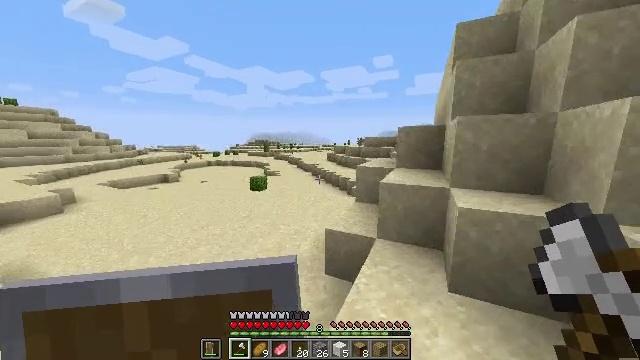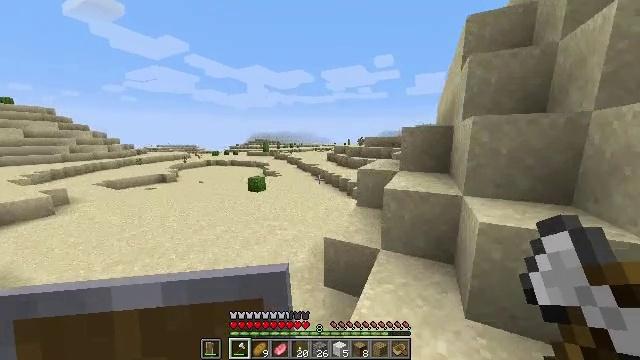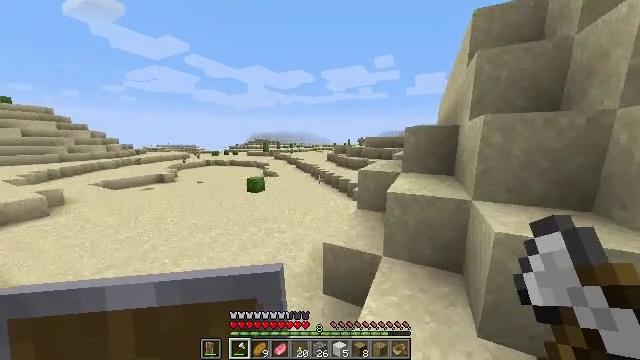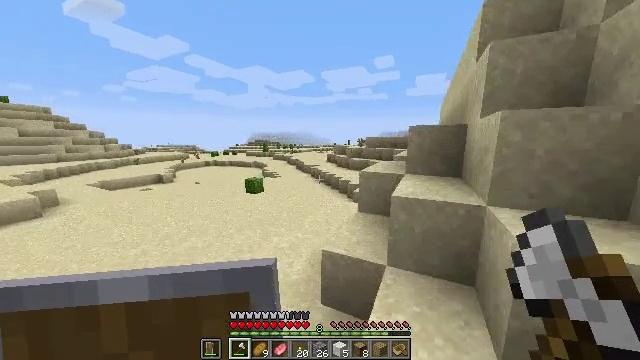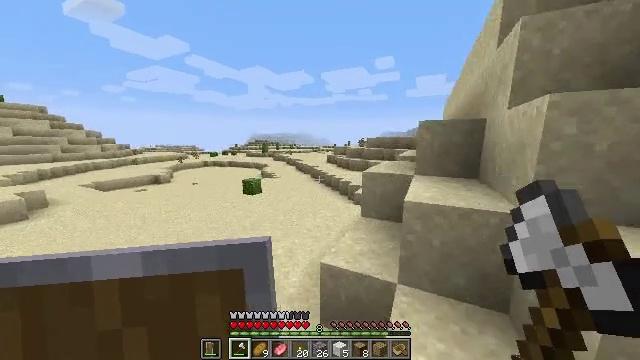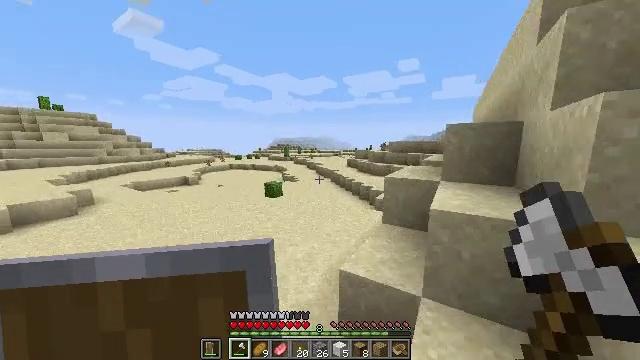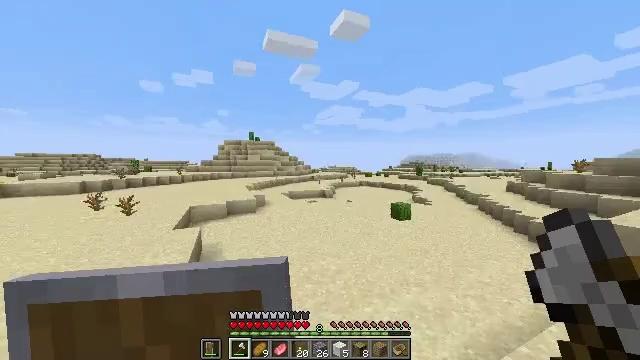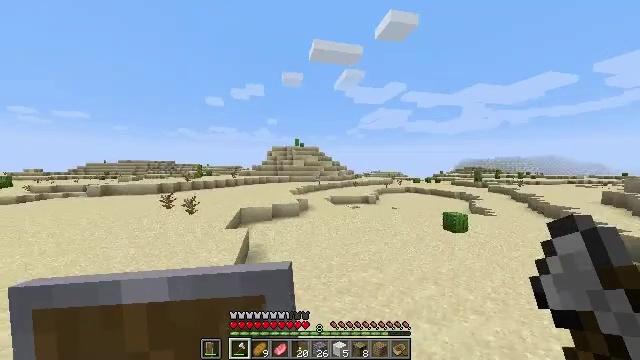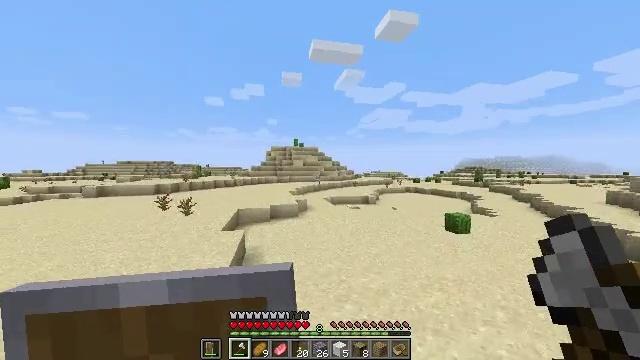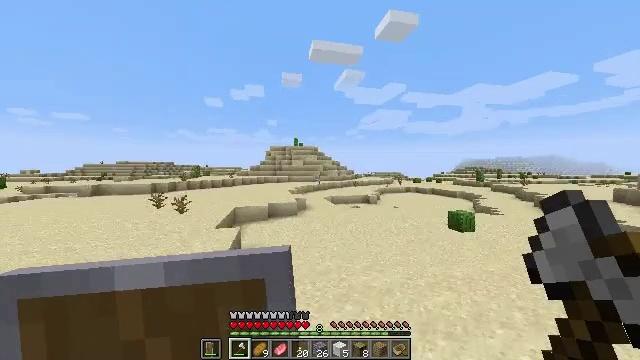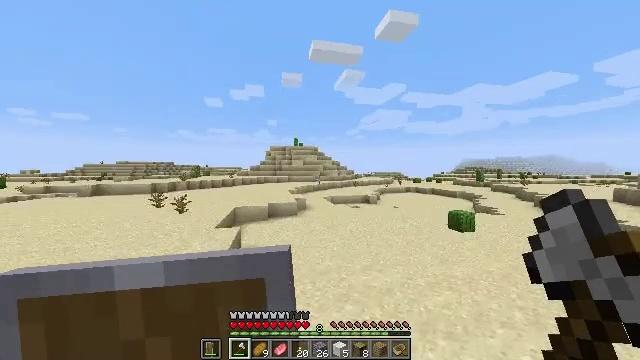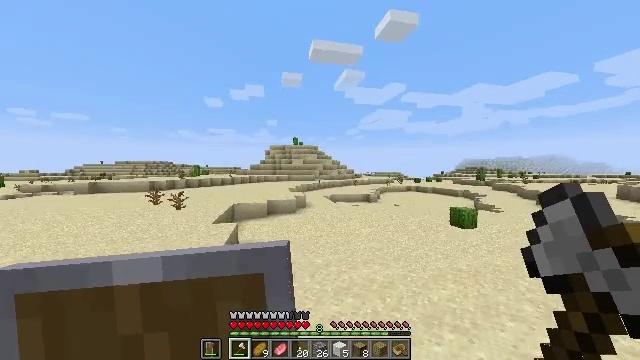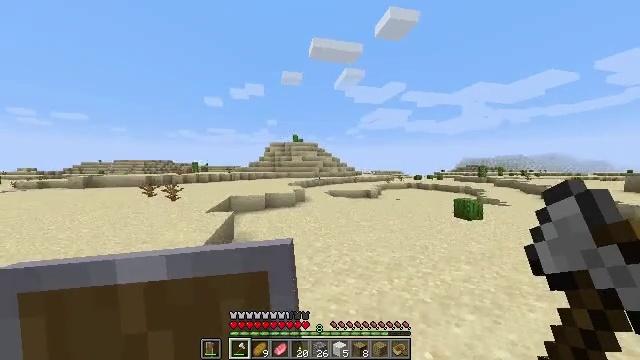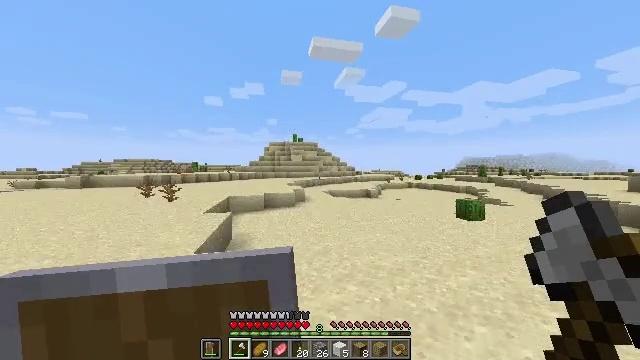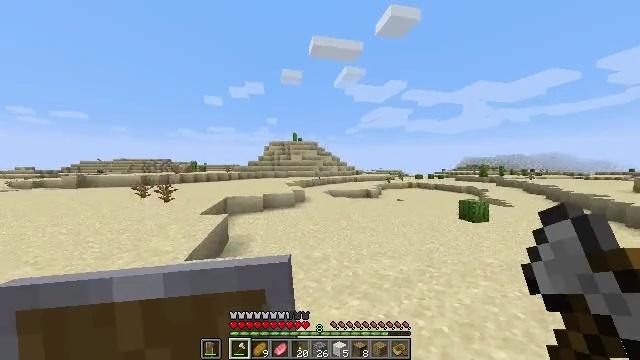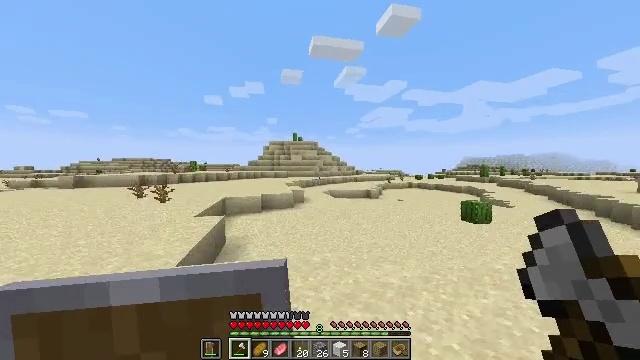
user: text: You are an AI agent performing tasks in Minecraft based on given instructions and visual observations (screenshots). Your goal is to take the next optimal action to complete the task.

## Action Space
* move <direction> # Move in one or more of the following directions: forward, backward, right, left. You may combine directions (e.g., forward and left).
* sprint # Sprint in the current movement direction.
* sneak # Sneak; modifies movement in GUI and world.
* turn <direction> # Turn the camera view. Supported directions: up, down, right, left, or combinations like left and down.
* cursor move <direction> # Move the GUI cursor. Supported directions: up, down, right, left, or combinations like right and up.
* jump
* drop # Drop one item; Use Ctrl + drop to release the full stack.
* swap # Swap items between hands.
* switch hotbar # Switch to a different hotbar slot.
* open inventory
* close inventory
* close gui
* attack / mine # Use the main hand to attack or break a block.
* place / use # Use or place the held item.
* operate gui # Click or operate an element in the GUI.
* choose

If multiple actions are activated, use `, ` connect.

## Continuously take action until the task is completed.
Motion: motion action
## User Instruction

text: Break the dead bush for sticks.
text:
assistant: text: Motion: move forward, sprint
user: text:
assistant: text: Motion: move forward, sprint
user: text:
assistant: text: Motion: move forward, sprint
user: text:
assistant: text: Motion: move forward, sprint
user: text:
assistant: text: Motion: move forward, sprint, turn left and up
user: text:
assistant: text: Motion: move forward, sprint, turn left and up
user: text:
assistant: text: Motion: move forward, sprint, turn left and up
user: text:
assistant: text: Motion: move forward, sprint
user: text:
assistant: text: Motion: move forward, sprint
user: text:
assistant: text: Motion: move forward, sprint
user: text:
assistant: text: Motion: move forward, sprint
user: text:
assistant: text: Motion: move forward, sprint
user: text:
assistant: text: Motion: move forward, sprint
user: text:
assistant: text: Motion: move forward, sprint
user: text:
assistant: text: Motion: move forward, sprint
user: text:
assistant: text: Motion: move forward, sprint
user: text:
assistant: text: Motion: move forward, sprint, turn left and up
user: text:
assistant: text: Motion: move forward, sprint, turn left and up
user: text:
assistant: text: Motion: move forward, sprint
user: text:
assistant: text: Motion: move forward, sprint
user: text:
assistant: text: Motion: move forward, sprint
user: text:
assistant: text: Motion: move forward, sprint
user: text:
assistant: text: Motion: move forward, sprint
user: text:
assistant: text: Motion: move forward, sprint
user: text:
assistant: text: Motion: move forward, sprint
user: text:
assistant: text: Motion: move forward, sprint
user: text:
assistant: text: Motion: move forward, sprint
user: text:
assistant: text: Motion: move forward, sprint, turn right and down
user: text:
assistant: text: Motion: move forward, sprint, turn right
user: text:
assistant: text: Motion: move forward, sprint, turn right